Interaction volume radius: 10 \u00c5
Interaction volume height: 10 \u00c5
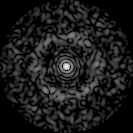
Disorder parameter: 0.8546